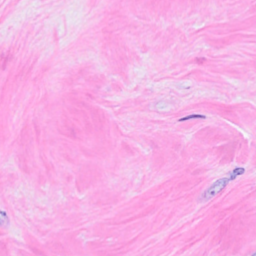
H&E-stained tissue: Breast